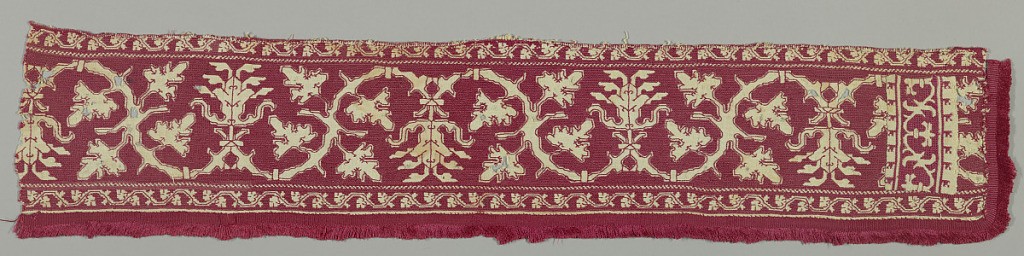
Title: Band
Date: late 16th–17th century
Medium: silk on linen Technique: embroidered
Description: Band with attached fringe showing a symmetrical, curving vine. In red silk on linen ground.